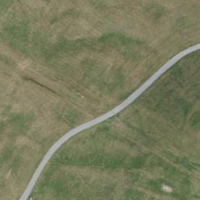
EUNIS habitat code: 26
Species observed at this site:
Rumex alpinus